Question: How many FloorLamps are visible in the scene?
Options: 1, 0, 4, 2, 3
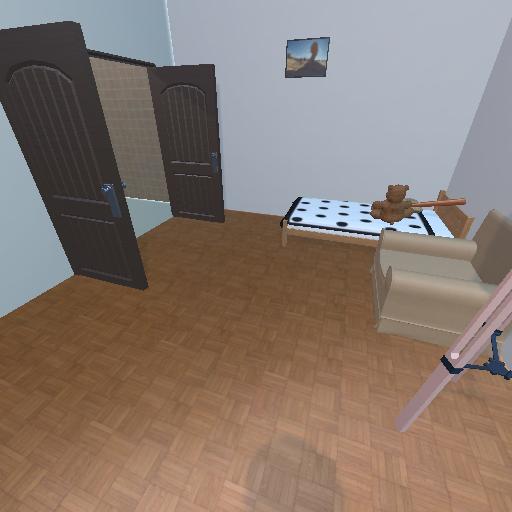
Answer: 1